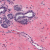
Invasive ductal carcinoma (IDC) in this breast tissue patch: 0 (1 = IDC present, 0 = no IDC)